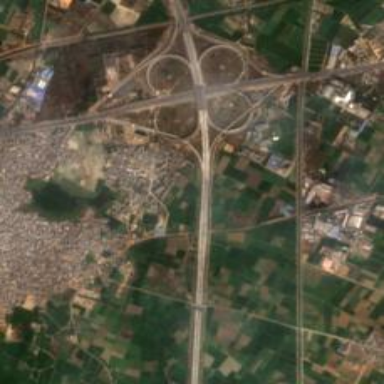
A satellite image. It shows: Motorway junction.